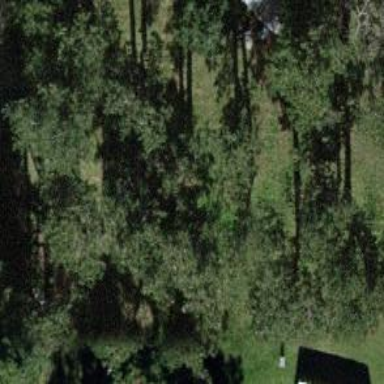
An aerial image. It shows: Mixed leaf-type tree in natural setting.